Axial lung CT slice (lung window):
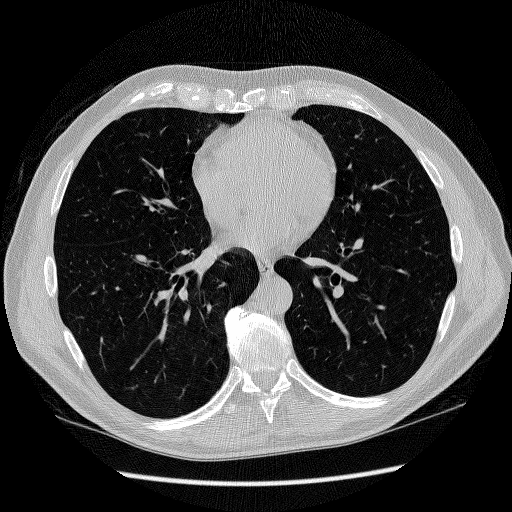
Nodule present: no